Question: I used 'MyString.Split(Environment.Newline.ToCharArray()[0])' to split my string from a file into different pieces. But, every item in the array, except the first one starts with
after I did that? I know the way that I'm splitting by newlines is kind of "cheaty" for lack of a better word, so if there is a better way of doing this, please tell me...
Here is the file...

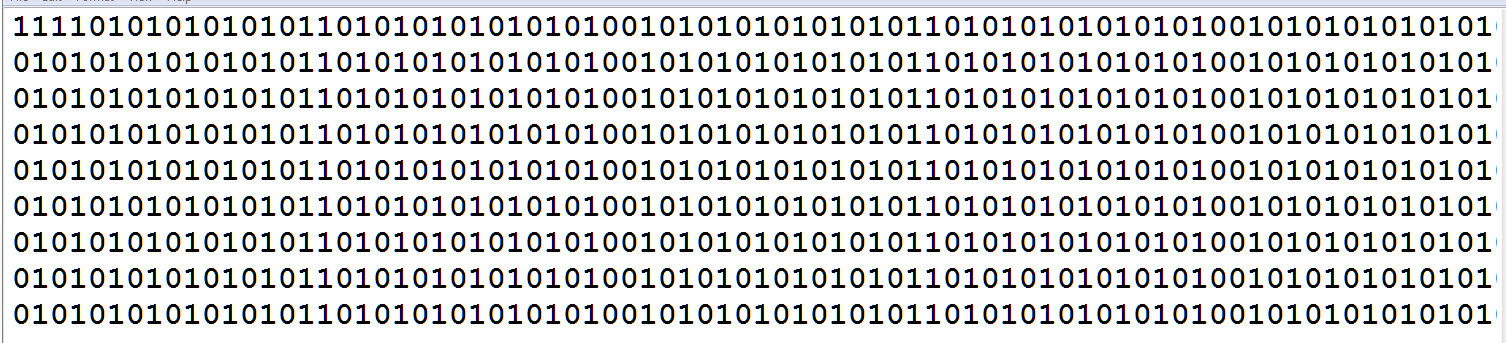
Answer: If you are wanting to maintain using the '.Split()' instead of reading a file in a line at a time you can do...
'''
var splitResult = MyString.Split( new string[]{ System.Environment.NewLine },
System.StringSplitOptions.RemoveEmptyEntries );
/* or System.StringSplitOptions.None if you want empty results as well */
'''
EDIT:
The problem you were having is that in a non-unix environment the new-line "character" is actually two characters. So when you grabbed the zero index you were actually splitting on a carriage return...not the new-line character (
).
Windows = "
"
Unix = "
"
Per <URL>